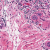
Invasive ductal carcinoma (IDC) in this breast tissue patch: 0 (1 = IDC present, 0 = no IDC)